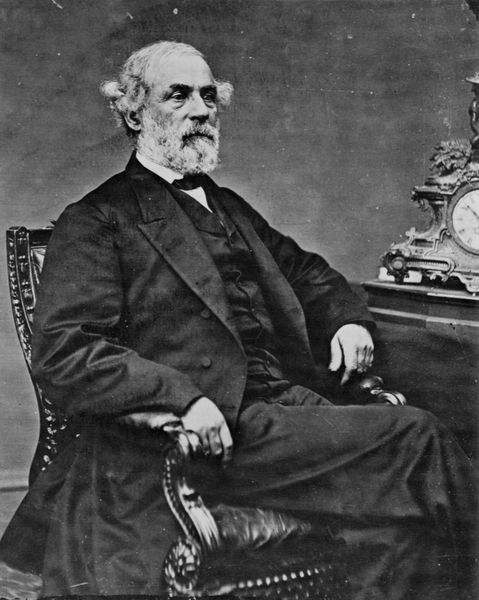
Titel: Robert E. Lee
Künstler: Mathew B. Brady
Schlagwörter: mann, weiß, sitzen, grau, schwarz, stuhl, tisch, schleife, alt, anzug, bart, hose, jacke, falten, herr, hände, portrait, porträt, mantel, pose, sessel, kommode, lehne, frack, ernst, aufrecht, uhr, knöpfe, dreiviertelprofil, fliege, sakko, weste, foto, fotografie, schwarzweiß, halbprofil, fotographie, 19. jahrhundert, gebieterisch